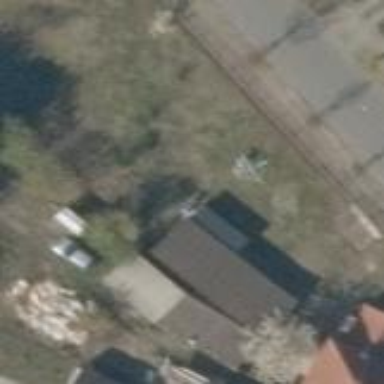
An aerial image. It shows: Shed.